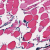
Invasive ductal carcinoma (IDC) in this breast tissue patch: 0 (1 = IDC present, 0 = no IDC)